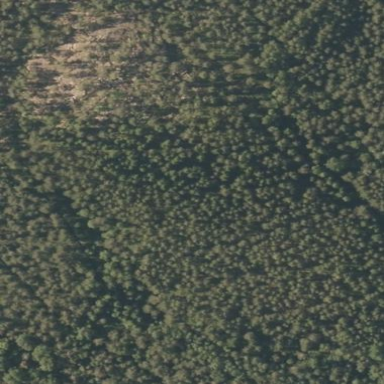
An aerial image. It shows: Serene woodland landscape.